Question: I am trying to understand how MATLAB works but I end up struggling to implement even the most basic concepts. Let me give you three examples and ask you how to implement them in MATLAB (see attached image). In addition, lets assume that the following table of data holds:
'''
1.2; 3.4; 4.6
1.3; 3.7; 4.6
1.0; 3.9; 5.1
1.1; 3.7; 4.6
1.2; 3.8; 4.5
'''
In that scenario, i = 1...5 and k = 1...3, and if I understand correctly, we should get something like this:
'''
R_hat_1 = (1.2 + 3.4 + 4.6) / 3 = 9.2/3 = 3.067
...
R_hat_5
variance_1 = (1/2) * ((1.2 - 3.067)^2 + (3.4 - 3.067)^2 + (4.6 - 3.067)^2) =
= (1/2) * (3.48 + 0.11 + 2.35) = (1/2) * 5.94 = 2.97
...
variance_5
Y_11 = (1.2 - 3.067) / 1.72 = -1.08
...
Y_53
'''
My question is, how to make it run on MATLAB? What I am missing actually, is how to add and subtract matrices of different dimensions.
Any help would be very much appreciated.

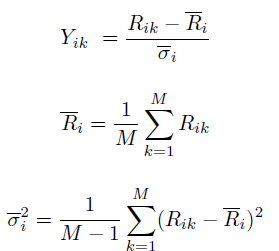
Answer: You should really take a look at the Matlab documentation as this is fairly basic.
First, you should write the matrix definition as:
'''
X = [1.2, 3.4, 4.6; ...
1.3, 3.7, 4.6; ...
1.0, 3.9, 5.1; ...
1.1, 3.7, 4.6; ...
1.2, 3.8, 4.5;];
'''
You can then use standard functions to compute the mean and variance:
'''
rHat = mean(X,2);
sigma = std(X,0,2); % the 0 is a flag to use N-1 as denominator
var = sigma.^2;
'''
And you can work out the final equation thus:
'''
Y = (X - repmat(rHat, [1 3])) ./ repmat(sigma, [1 3]);
'''